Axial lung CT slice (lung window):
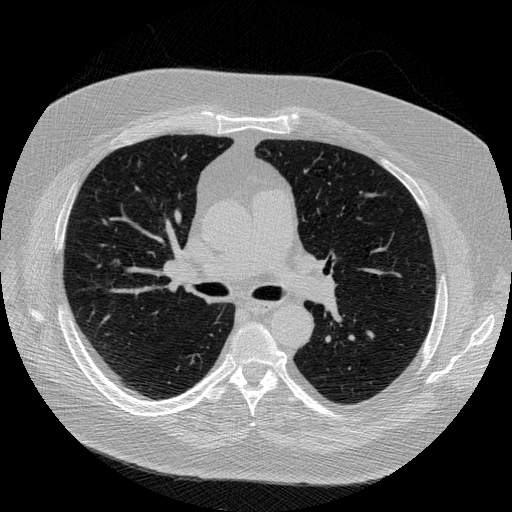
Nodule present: no